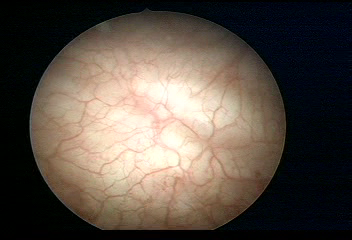
Modality: WLC
Class: Normal mucosa
Bladder cancer association: No